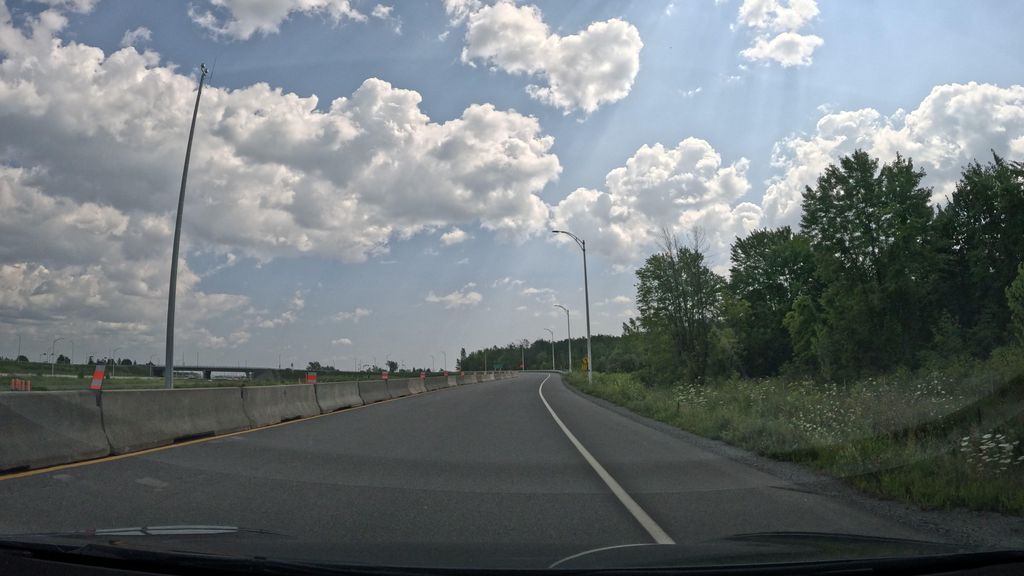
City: montreal